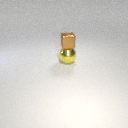
large yellow metal sphere below small brown metal cube